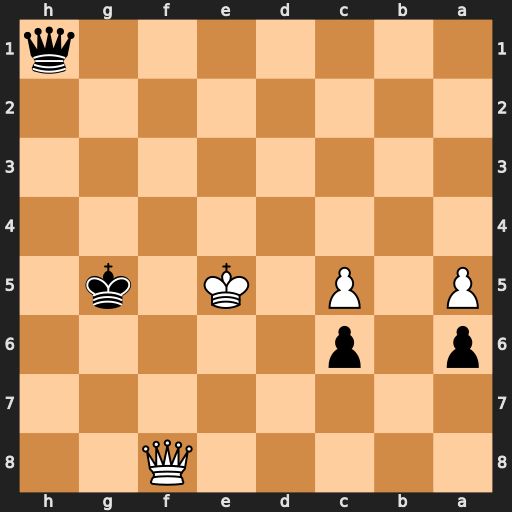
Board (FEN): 5Q2/8/p1p5/P1P1K1k1/8/8/8/7q
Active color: b
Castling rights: -
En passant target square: -
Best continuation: Qd5#